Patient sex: M
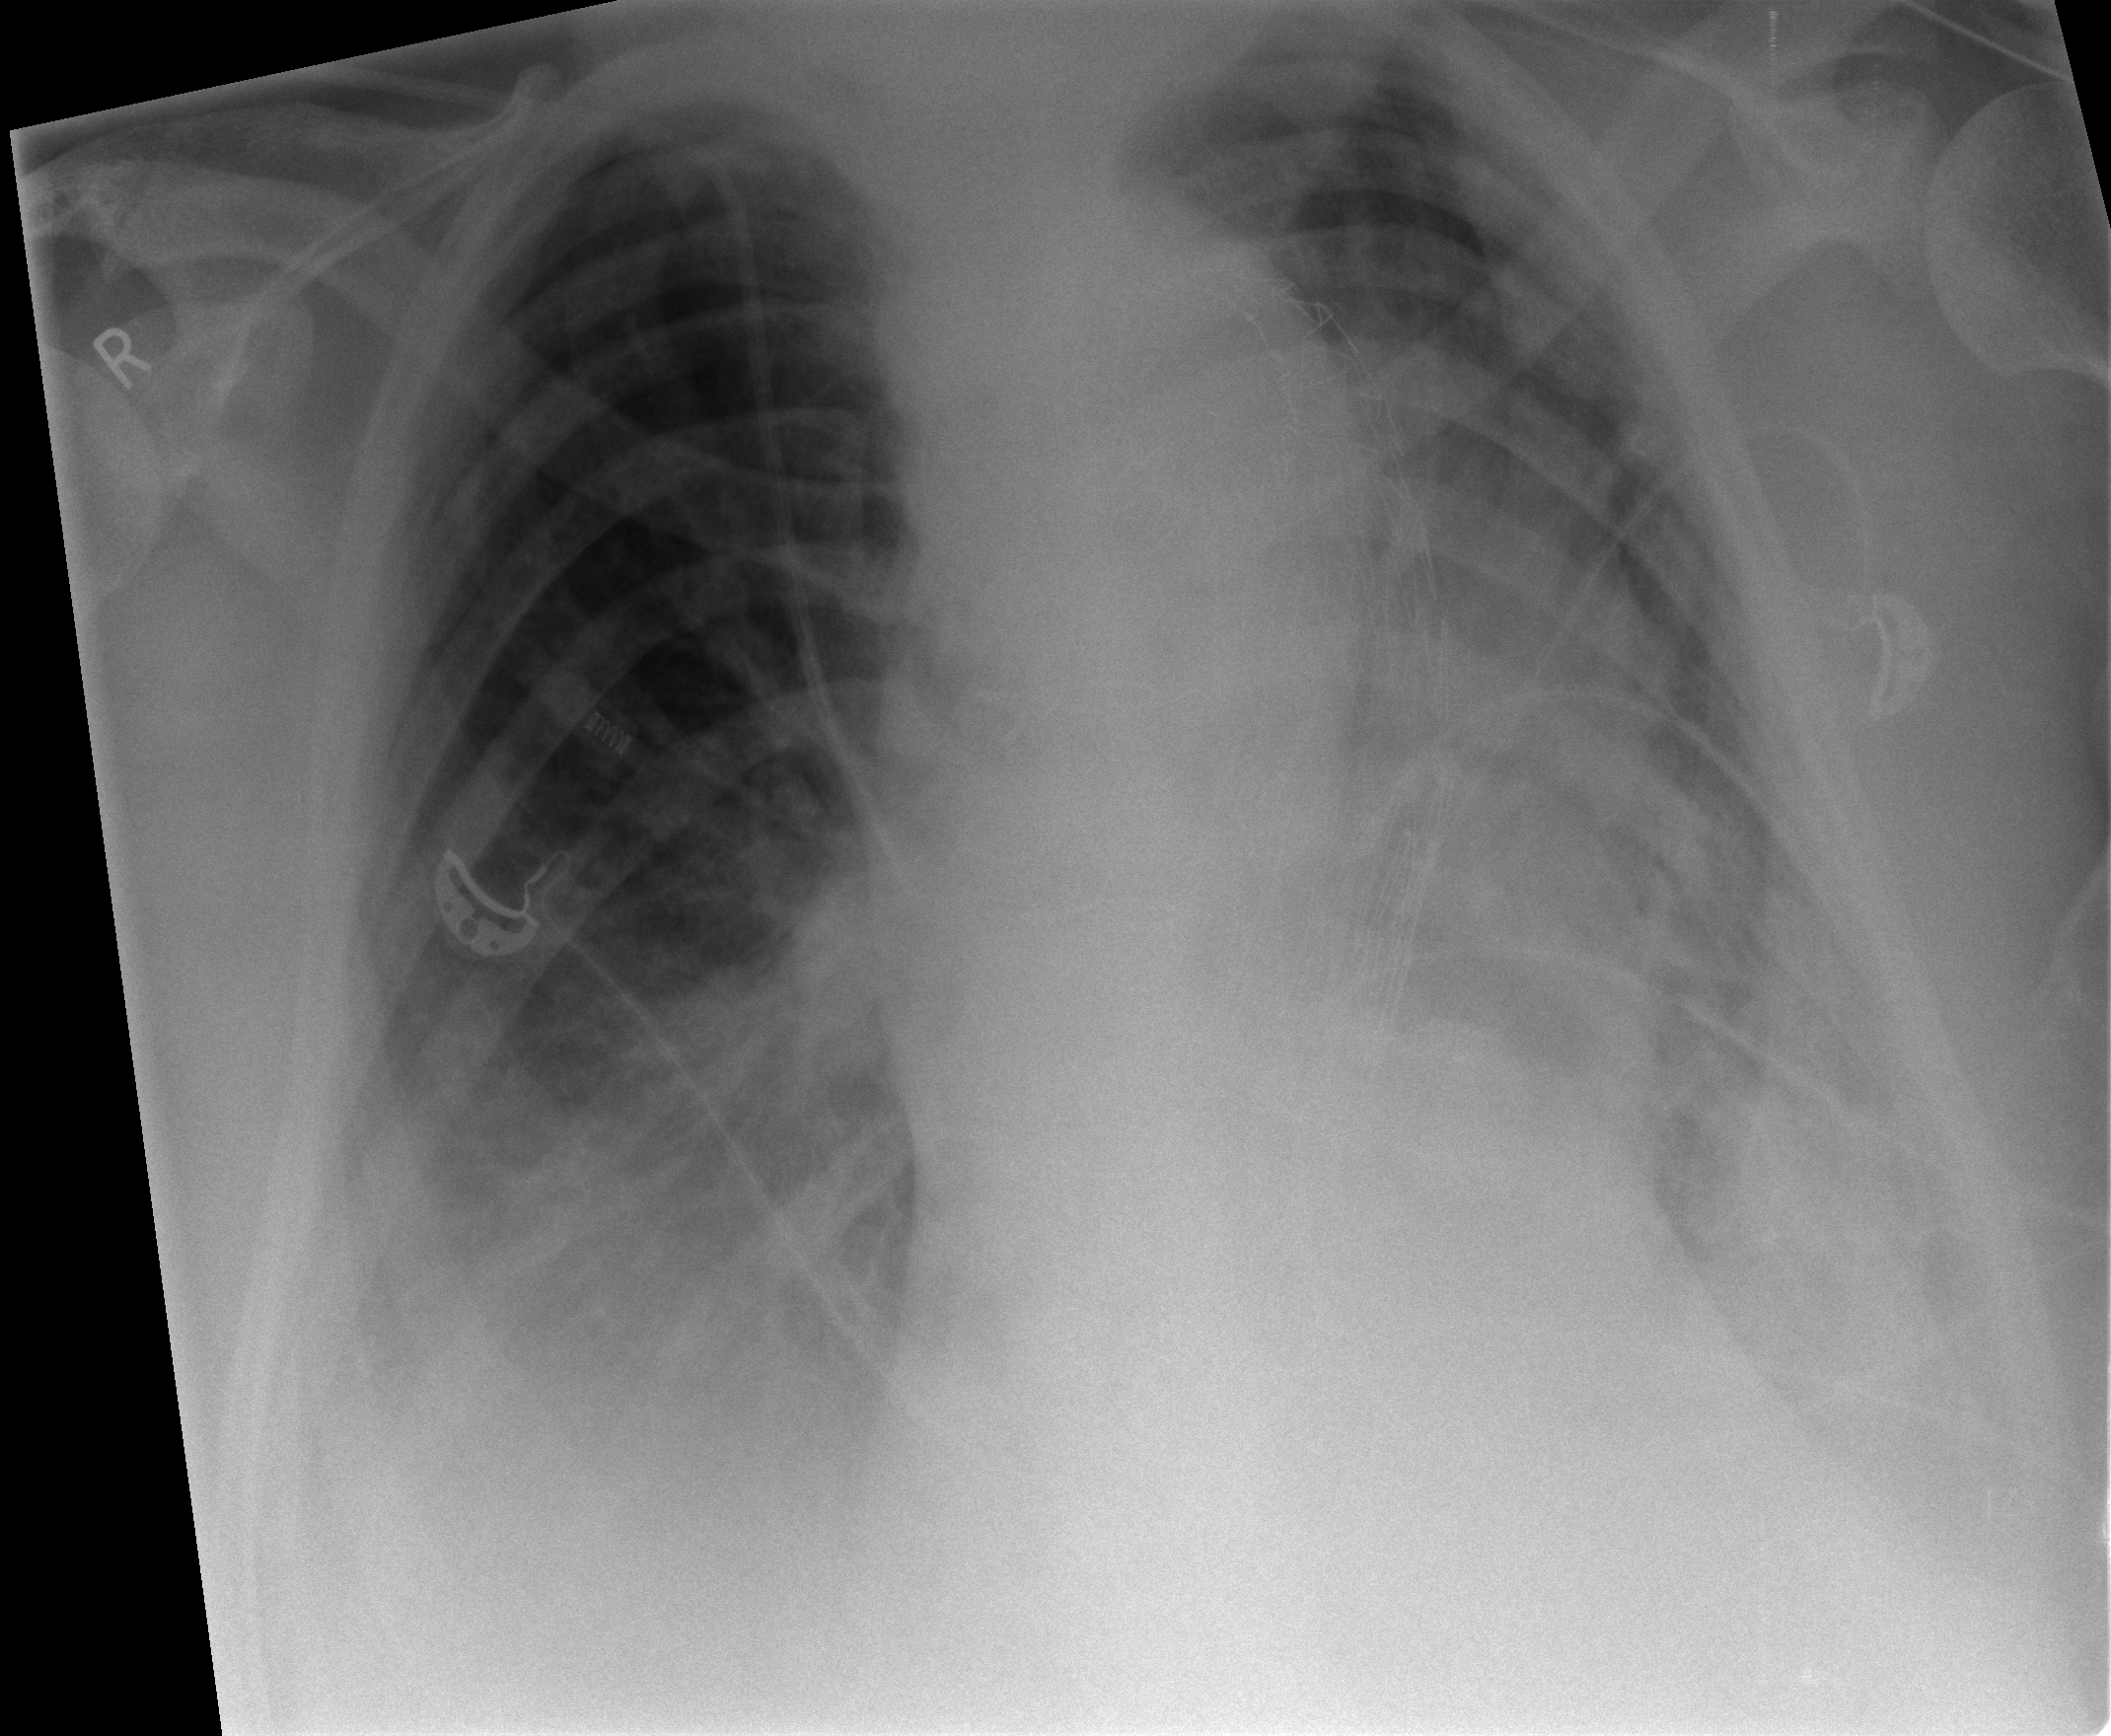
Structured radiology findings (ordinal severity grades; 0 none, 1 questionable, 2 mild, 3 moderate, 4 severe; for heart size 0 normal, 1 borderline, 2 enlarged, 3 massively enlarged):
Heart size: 0
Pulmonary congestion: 0
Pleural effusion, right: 2
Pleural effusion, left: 2
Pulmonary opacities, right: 0
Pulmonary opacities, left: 1
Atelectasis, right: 2
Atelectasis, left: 2